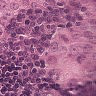
Metastatic tissue present: yes